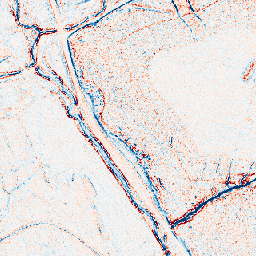
Category: edge_preserving
Decomposition family: anisotropic_diffusion
Decomposition parameters: iterations: 10
kappa: 100
gamma: 0.05
Upsampling method: nearest
Upsampling parameters: scale: 8
Upsampling scale: 8